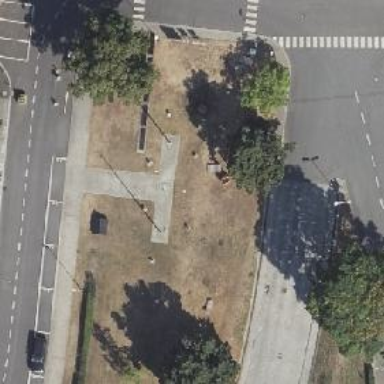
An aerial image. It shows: Flagpole structure.